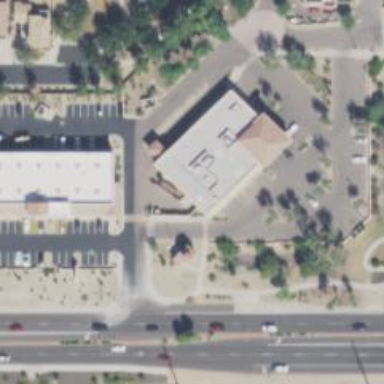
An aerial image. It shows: Pharmacy providing healthcare services.